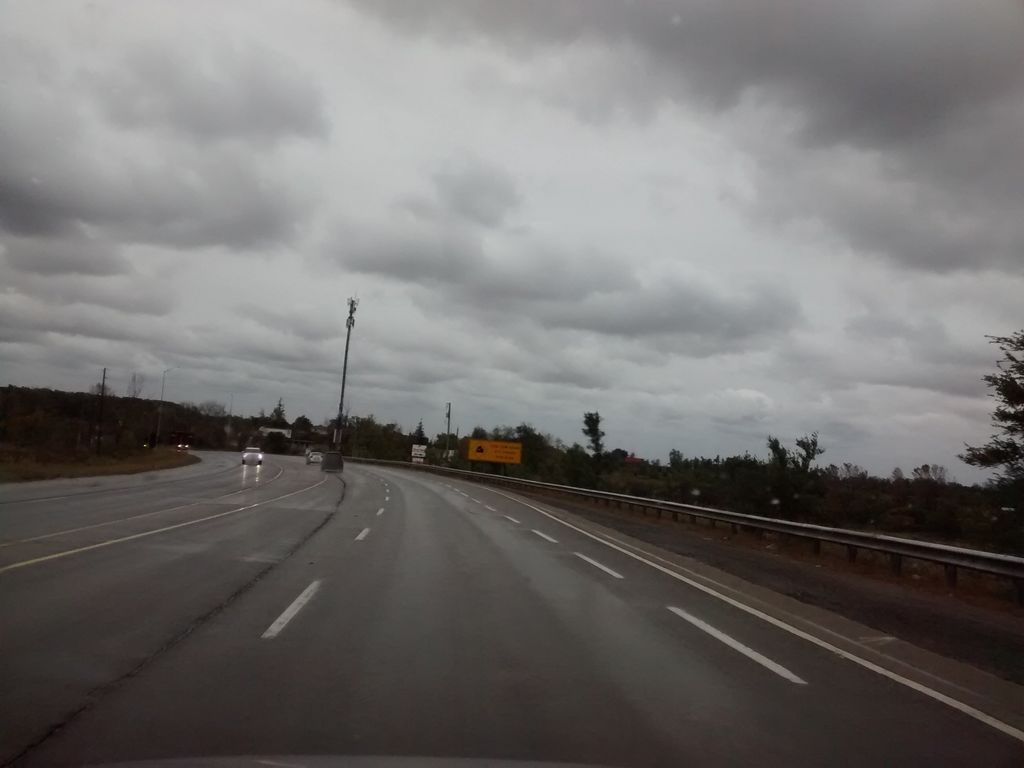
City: hamilton